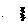
Label: zigzag